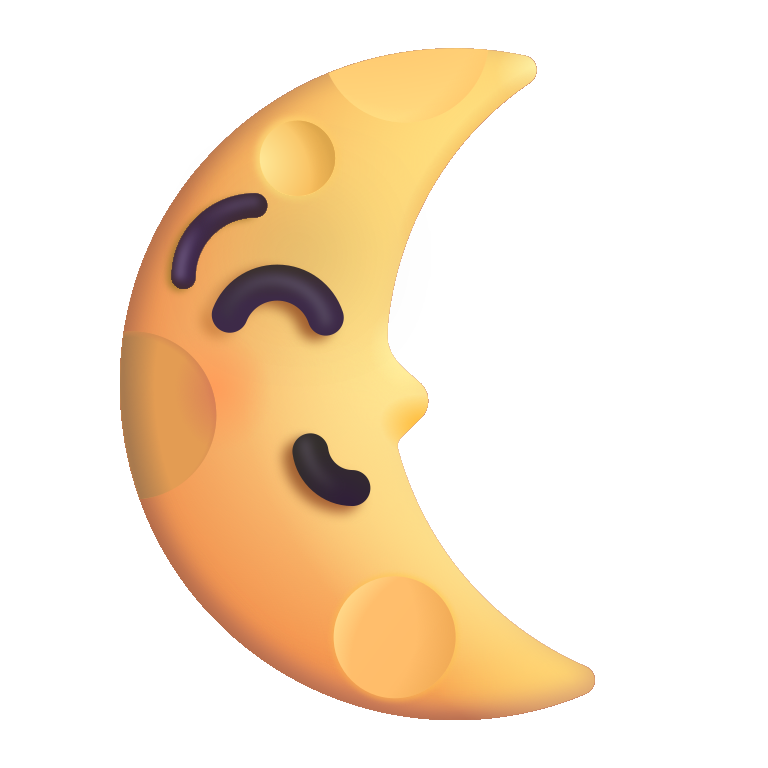
last quarter moon face color